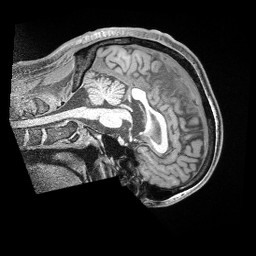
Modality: T1w
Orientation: sagittal
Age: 35
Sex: male
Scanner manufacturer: siemens
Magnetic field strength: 3 T
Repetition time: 2 s
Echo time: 0.00211 s